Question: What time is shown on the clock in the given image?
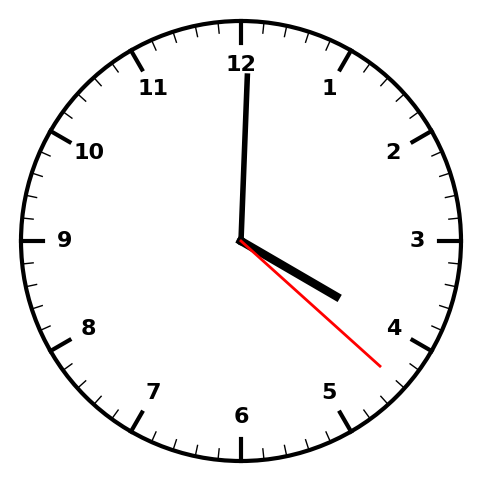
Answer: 04:00:22